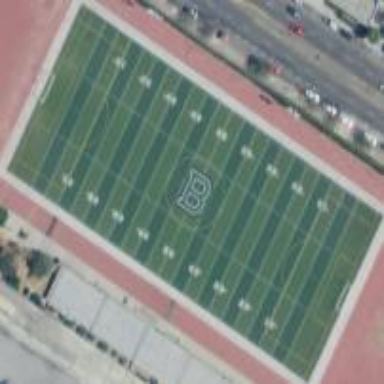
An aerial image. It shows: Artificial turf pitch used for American football.